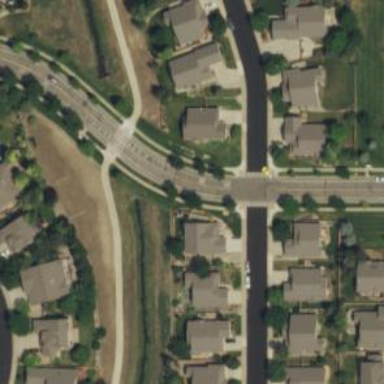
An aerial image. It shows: Road with stop sign.